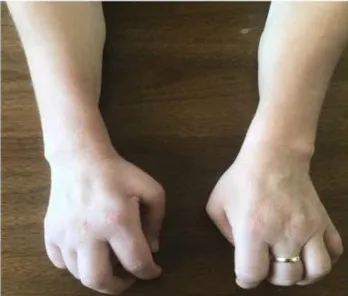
(A,B) Physical examination of the patient's upper limbs showed hypotrophy of the right tenar eminence, of the extensor muscles of the fingers bilaterally, of the common extensor muscles of the fingers, with thinning of the dorsal face of the forearm, more evident on the right. Furthermore, over time, a characteristic "claw posture" of hands has become evident, more on the left side than on the right, limiting daily activities.
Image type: medical_photograph (other_medical_photograph)